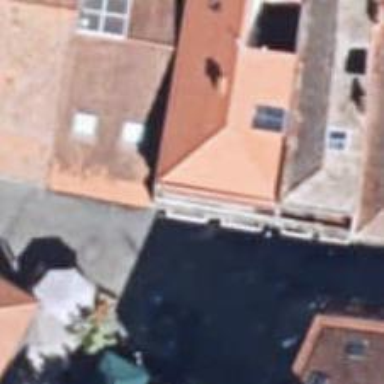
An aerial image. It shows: Restaurant.